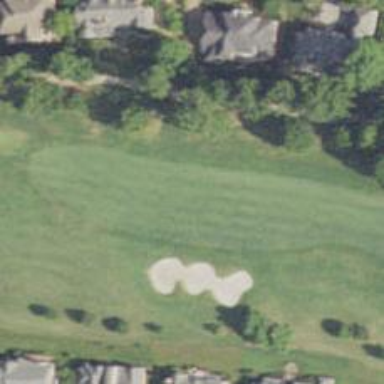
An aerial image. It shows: View of golf hole.